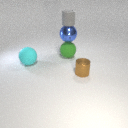
small brown metal cylinder to the right of large green rubber sphere